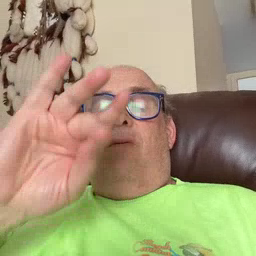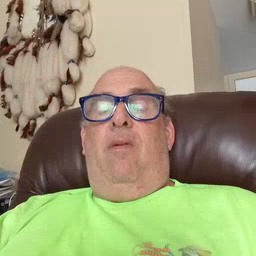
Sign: find